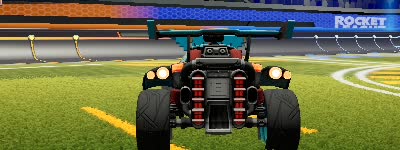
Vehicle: octane